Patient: sex M, age 64
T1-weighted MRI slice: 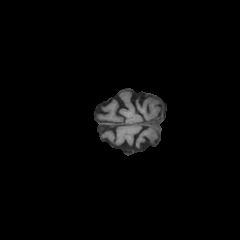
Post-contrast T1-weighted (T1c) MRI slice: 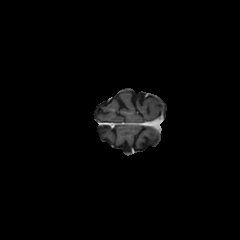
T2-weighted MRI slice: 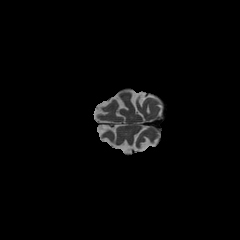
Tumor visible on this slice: no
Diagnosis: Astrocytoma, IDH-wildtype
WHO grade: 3